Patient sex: F
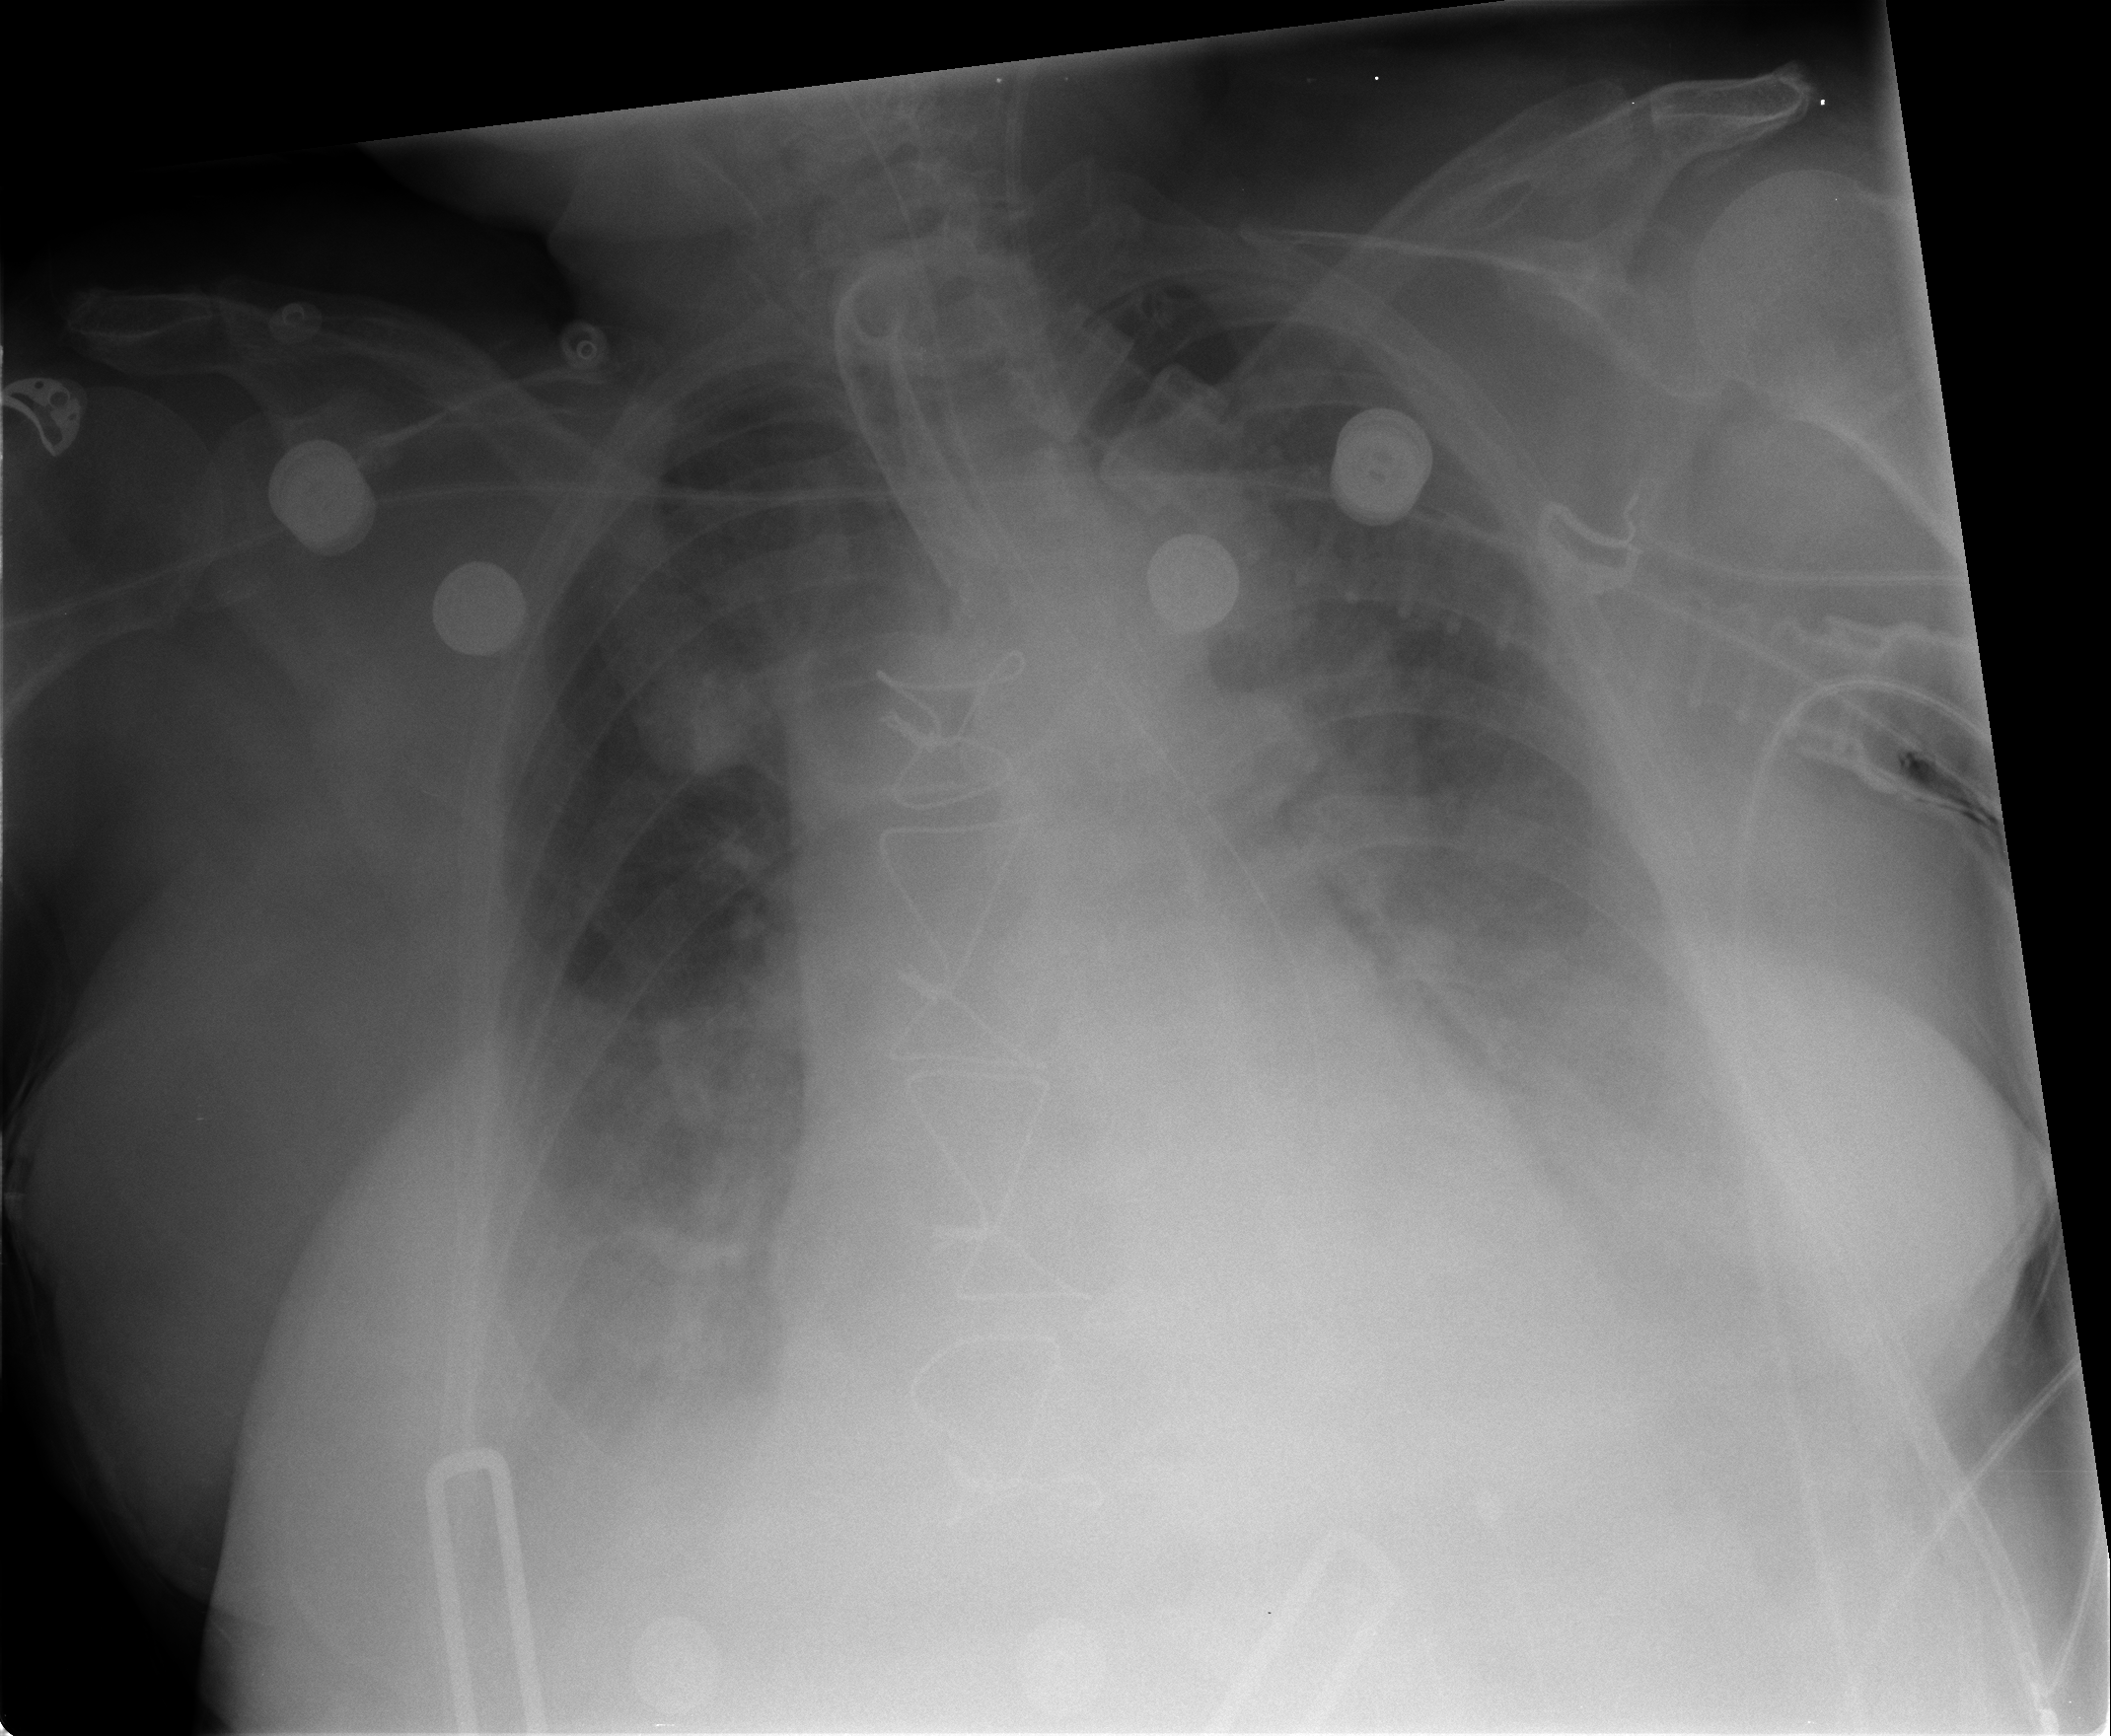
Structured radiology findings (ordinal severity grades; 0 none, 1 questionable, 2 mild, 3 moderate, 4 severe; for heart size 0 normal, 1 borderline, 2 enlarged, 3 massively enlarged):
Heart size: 2
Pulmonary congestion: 2
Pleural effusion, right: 2
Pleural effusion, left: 2
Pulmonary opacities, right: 1
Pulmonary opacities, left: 1
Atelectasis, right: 2
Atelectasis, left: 2